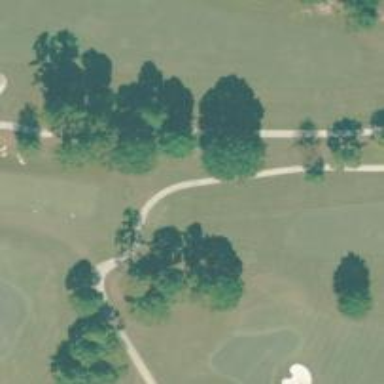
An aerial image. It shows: Pathway for golfing.